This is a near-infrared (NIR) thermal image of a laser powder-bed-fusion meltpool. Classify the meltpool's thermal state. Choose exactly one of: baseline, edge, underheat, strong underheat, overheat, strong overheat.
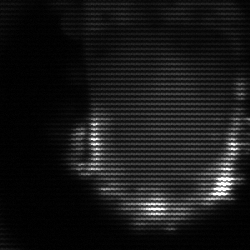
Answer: baseline